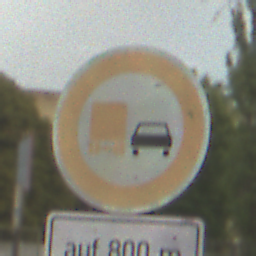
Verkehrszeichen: UeberholverbotKraftfahrzeuge
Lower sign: LaengeEinerStrecke5
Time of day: MorningAfternoon
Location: Outdoor (Suburban)
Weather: PartlyCloudy
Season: NotSpecified
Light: Natural